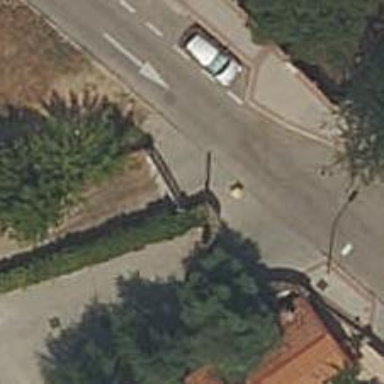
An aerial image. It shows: Gate.